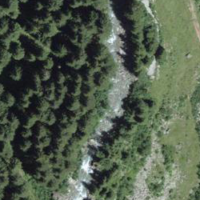
EUNIS habitat code: 15
Species observed at this site:
Campanula barbata